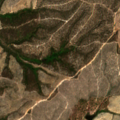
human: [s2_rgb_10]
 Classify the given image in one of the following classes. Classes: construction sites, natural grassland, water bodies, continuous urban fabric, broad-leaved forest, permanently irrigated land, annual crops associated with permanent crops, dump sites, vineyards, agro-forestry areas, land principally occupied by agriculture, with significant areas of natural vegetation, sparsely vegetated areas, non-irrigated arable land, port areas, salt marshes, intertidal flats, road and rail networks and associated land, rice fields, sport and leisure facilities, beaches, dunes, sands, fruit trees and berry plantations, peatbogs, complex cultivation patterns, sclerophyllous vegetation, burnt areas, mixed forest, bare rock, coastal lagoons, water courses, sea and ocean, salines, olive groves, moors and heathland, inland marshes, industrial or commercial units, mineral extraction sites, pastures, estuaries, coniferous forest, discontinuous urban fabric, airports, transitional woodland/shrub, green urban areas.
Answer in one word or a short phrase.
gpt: transitional woodland/shrub